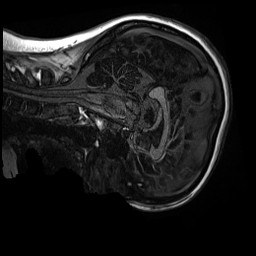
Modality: MP2RAGE
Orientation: sagittal
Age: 12
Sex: female
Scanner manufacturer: siemens
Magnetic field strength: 3 T
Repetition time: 4 s
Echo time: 0.00303 s